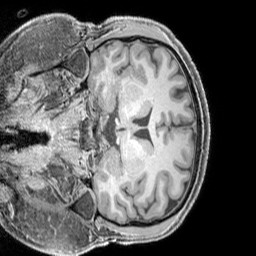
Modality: T1w
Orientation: coronal
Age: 31
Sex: male
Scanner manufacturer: siemens
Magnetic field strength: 3 T
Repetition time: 2.3 s
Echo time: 0.00226 s